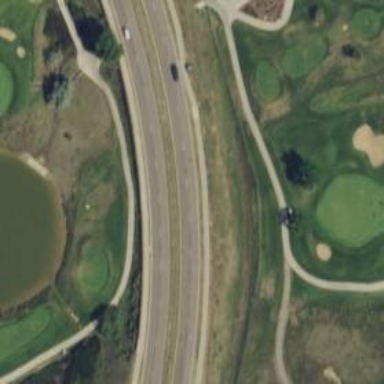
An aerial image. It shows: Well-maintained golf cart path. The track type is grade1.